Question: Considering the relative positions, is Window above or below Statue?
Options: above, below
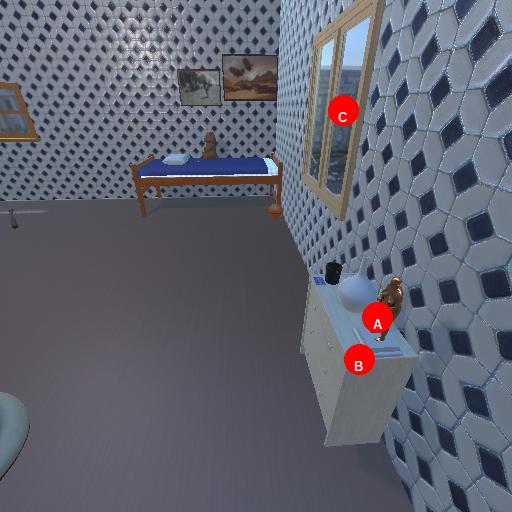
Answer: above